Question: I have the class:
'''
class Person
{
public string Name { get { return "Antonio"; } }
}
'''
and the Code:
'''
IEnumerable<object> uncknownObject;
uncknownObject = new ObservableCollection<Person>( );
var observCol = uncknownObject.GetType( );
var x = ( ( dynamic )observCol ).GenericTypeArguments[ 0 ];
var y = observCol.GetProperty( "GenericTypeArguments" );
var instance = ( Person )Activator.CreateInstance( x );
Console.WriteLine( instance.Name ); // Print Antonio!!!
'''
why does 'y == null' ?
Note the picture:

the debugger shows that the property should exist and the code shows the opossite. It can be proven that the debugger is right and that property exist because then how come x is not null. If that property exists then why 'y' is equal to null!!!???
---
## Edit
Thanks to Ani I now have:
'''
IEnumerable<object> uncknownObject;
uncknownObject = new ObservableCollection<Person>();
var observCol = uncknownObject.GetType();
var genTypeArgsProperty = typeof(Type).GetProperty("UnderlyingSystemType");
var genTypeArgsValue = (genTypeArgsProperty.GetValue(observCol, null));
var f = genTypeArgsValue.GetType().GetMethod("GetGenericArguments");
IEnumerable<object> result = (IEnumerable<object>)f.Invoke(genTypeArgsValue, null);
var x = result.FirstOrDefault();
var instance = Activator.CreateInstance( (Type)x );
'''
<URL>
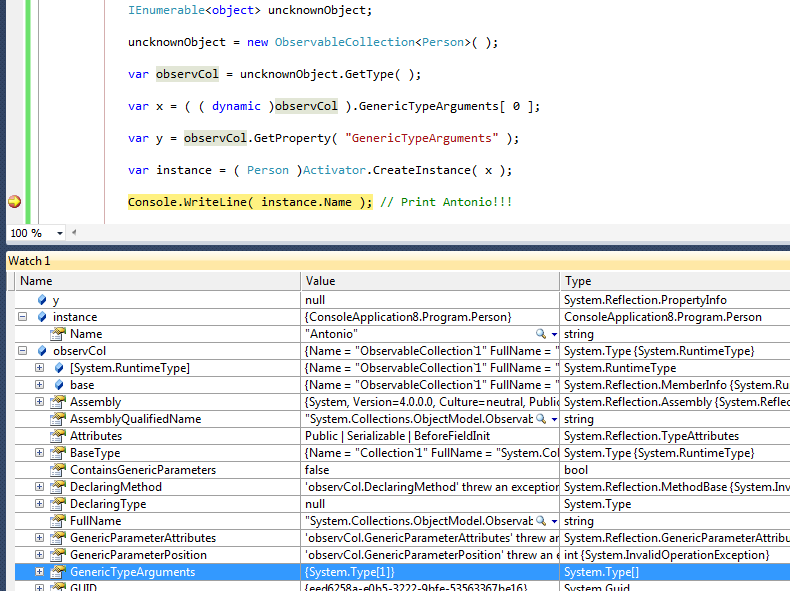
Answer: I don't really understand what you're trying to accomplish with all this meta-meta-reflection, but you seem to have misunderstood what 'Type.GetProperty' does. It gets meta-data for a property on the type represented by the 'System.Type' instance (in this case, 'ObservableCollection<Person>'). It does get meta-data for a property declared on 'System.Type' itself, unless of course you call it on a 'System.Type' representing 'System.Type' itself.
In your case, 'y' is null since 'ObservableCollection<Person>' does not have a property named "GenericTypeArguments".
Try this instead:
'''
var genTypeArgsProperty = typeof(Type).GetProperty("GenericTypeArguments");
var genTypeArgsValue = (Type[]) (genTypeArgsProperty.GetValue(observCol, null));
var onlyTypeArgValue = genTypeArgsValue.Single();
'''